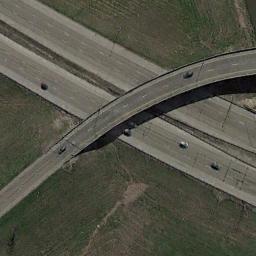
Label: overpass